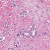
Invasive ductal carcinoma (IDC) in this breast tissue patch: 1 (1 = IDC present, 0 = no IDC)